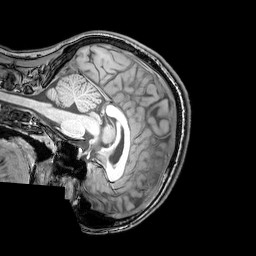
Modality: T1w
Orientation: sagittal
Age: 24
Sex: female
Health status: healthy
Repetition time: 0.081 s
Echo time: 0.037 s